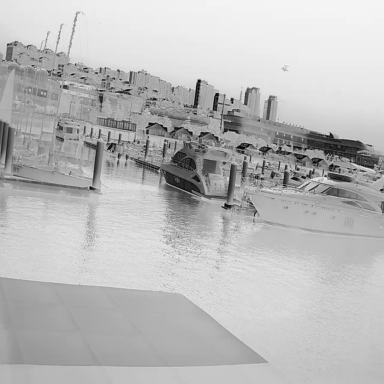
There are three objects shown in the infrared image, including a sailboat, and two canoes.